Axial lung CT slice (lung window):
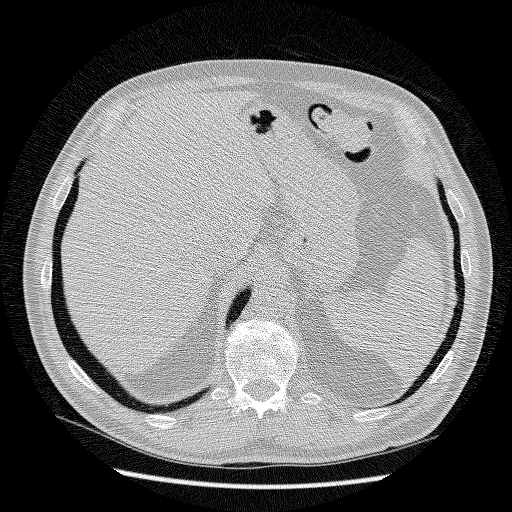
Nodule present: no